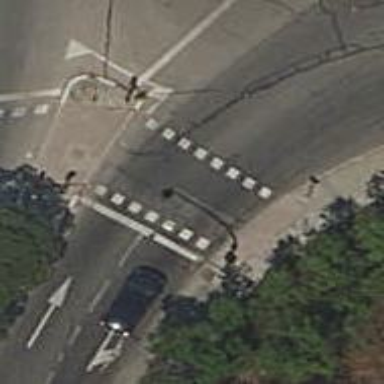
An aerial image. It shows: Road with traffic signals.